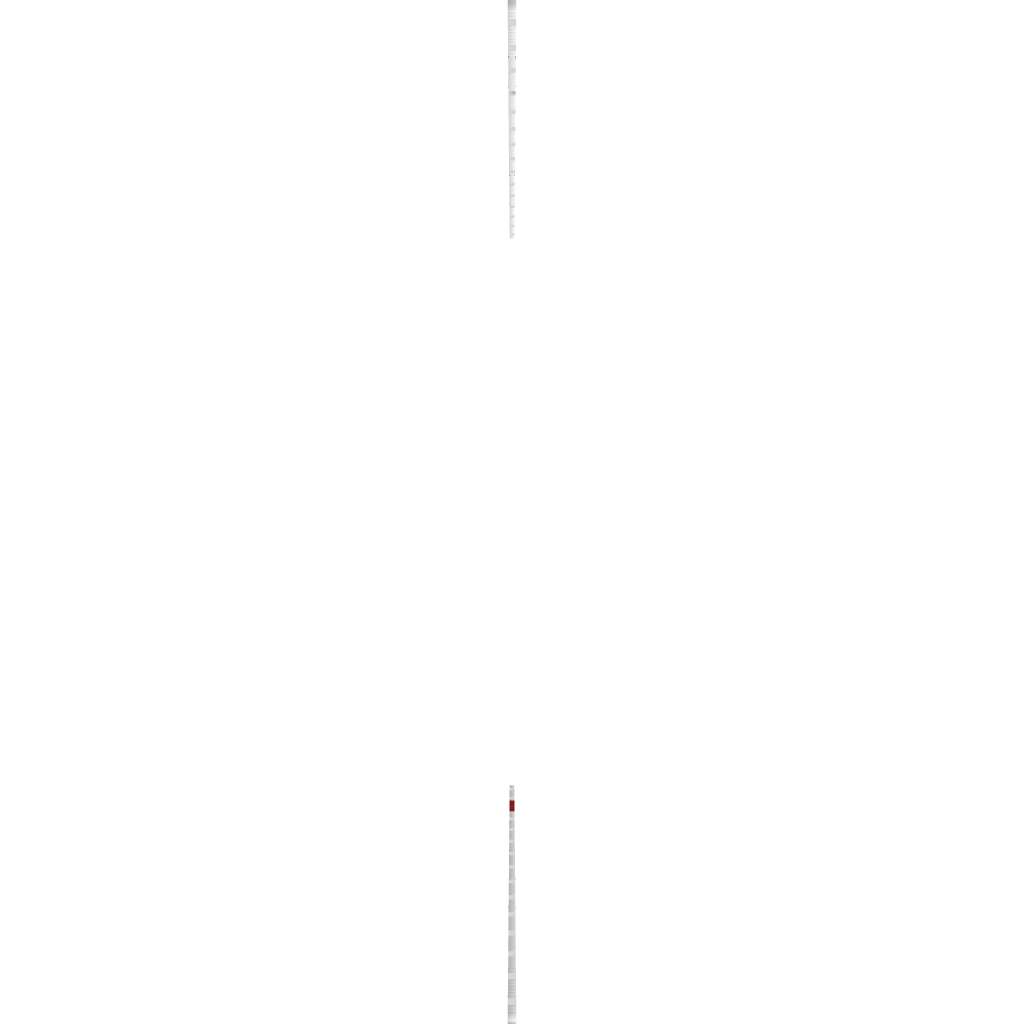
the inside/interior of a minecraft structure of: Tap-Tap The Red Nose